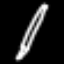
Label: pencil